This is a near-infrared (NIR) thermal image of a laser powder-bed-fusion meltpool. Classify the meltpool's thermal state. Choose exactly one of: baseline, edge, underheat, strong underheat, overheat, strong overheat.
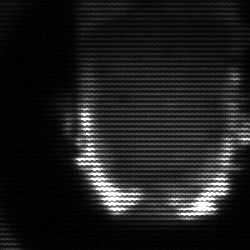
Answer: baseline